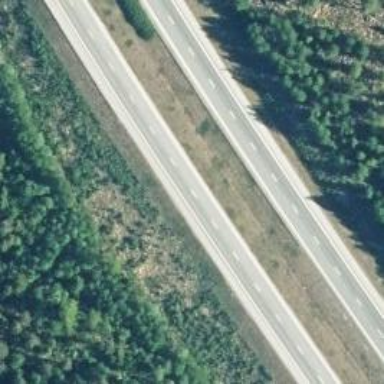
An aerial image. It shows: Asphalt motorway.